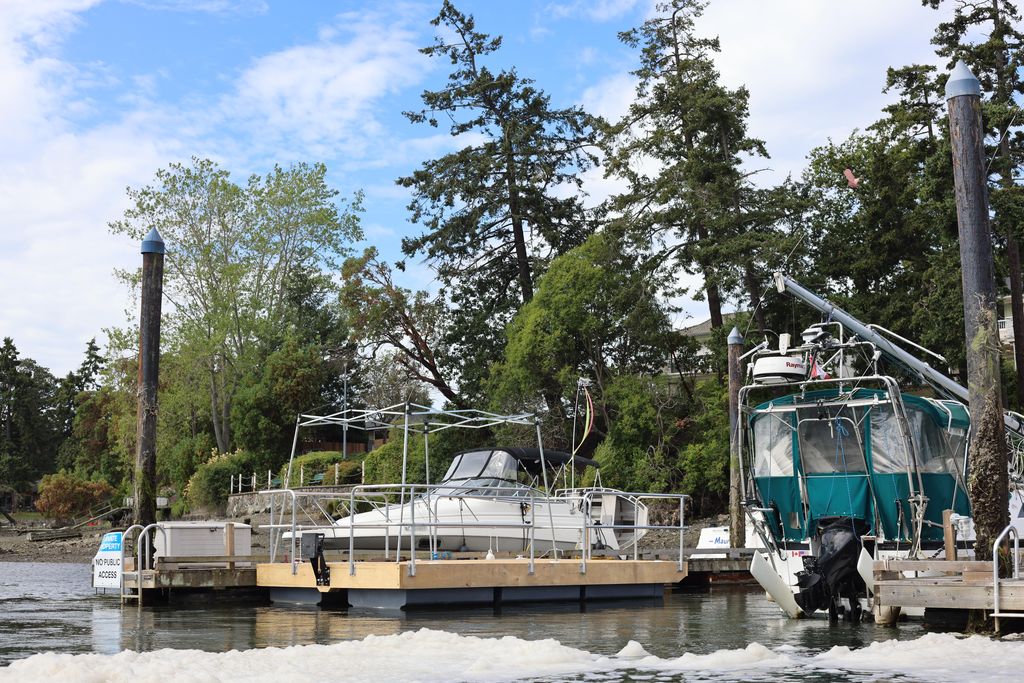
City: victoria